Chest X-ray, AP view. Patient: 20 years old, sex F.
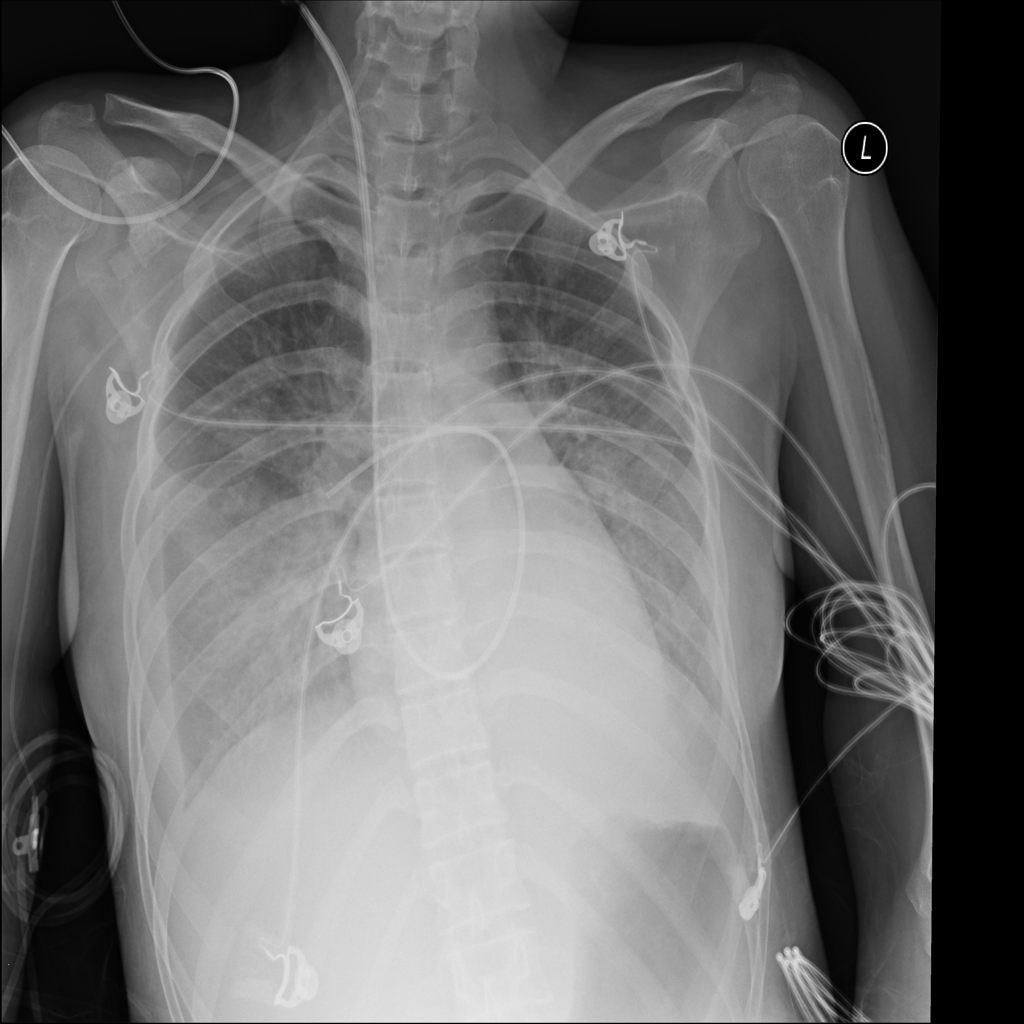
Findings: Effusion, Infiltration